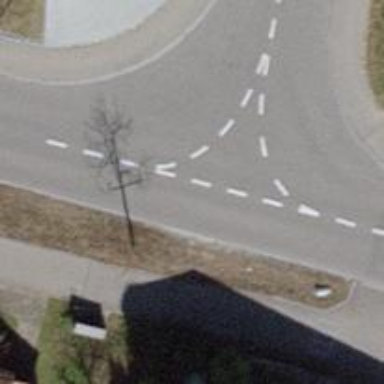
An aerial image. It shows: Table-style traffic calming feature.